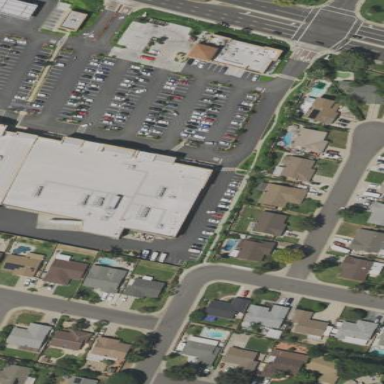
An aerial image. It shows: Building that houses supermarket.